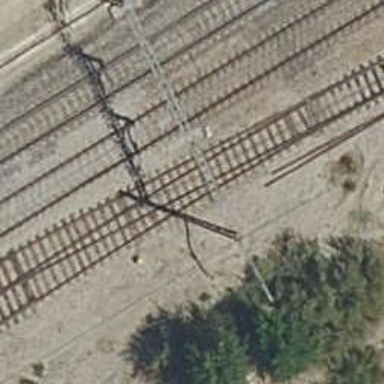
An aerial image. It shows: Railway switch.